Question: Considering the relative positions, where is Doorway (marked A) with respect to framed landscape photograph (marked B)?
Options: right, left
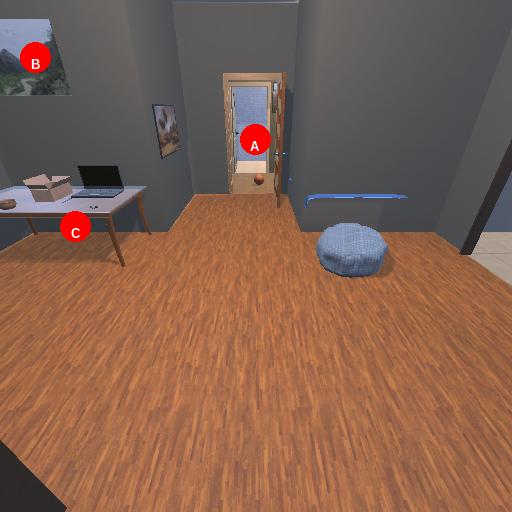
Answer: right